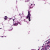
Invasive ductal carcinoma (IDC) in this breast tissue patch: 1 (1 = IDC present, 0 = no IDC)